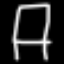
Label: bed